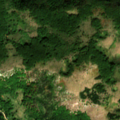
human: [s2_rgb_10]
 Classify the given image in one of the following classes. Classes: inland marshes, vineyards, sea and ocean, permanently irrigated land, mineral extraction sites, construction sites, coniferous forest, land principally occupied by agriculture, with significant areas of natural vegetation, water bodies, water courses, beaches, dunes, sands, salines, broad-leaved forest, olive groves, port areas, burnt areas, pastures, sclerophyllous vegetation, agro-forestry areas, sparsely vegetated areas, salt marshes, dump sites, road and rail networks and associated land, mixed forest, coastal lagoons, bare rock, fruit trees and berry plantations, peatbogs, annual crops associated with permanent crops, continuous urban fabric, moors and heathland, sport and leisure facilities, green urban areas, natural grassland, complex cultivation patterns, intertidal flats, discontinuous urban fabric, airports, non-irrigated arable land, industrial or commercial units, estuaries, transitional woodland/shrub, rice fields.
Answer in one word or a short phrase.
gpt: broad-leaved forest, natural grassland, transitional woodland/shrub